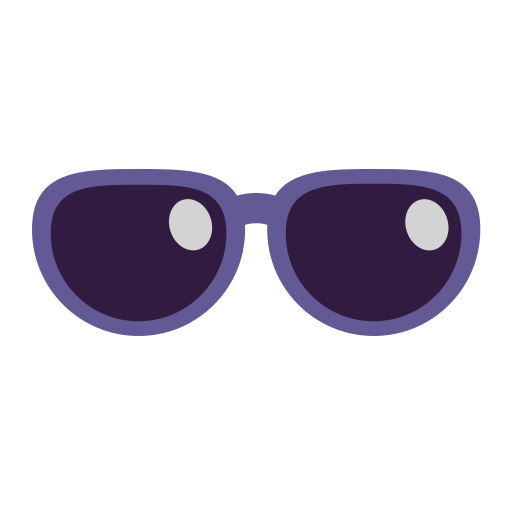
sunglasses flat